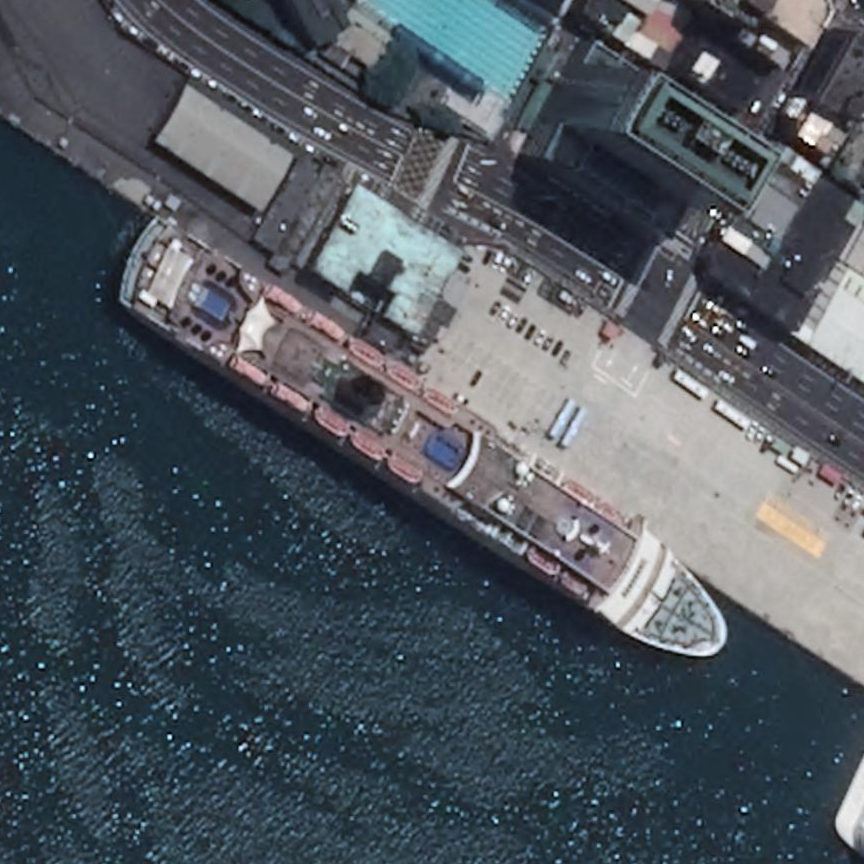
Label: Megayacht